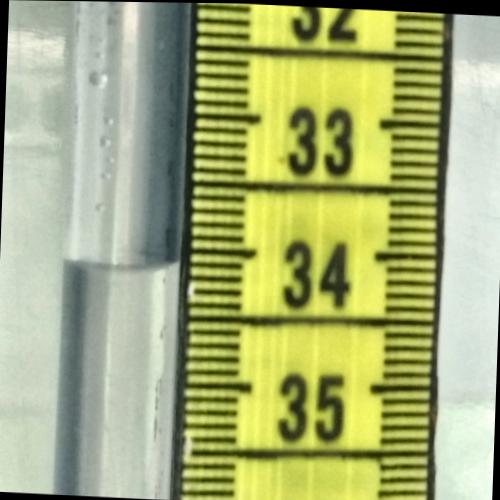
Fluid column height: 34.1 cm